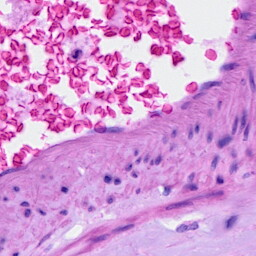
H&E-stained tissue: Ovarian